Question:
Above, the left icon is not affected by my 'p' tag but the right one is.
'''
p {
font-family: Montserrat;
height: 100%;
width: 60%;
background: #e6e6e6;
color: #505050;
font-size: 1.3em;
display: flex;
justify-content: space-around;
align-items: center;
flex-direction: column;
i:nth-child(1) {
position: absolute;
font-size: 0.5em;
margin-top: 2em;
margin-right: 1em;
}
i:nth-child(2) {
position: absolute;
font-size: 0.5em;
margin-bottom: 1em;
margin-left: 1em;
}
}
'''
'''
<link rel="stylesheet" href="https://maxcdn.bootstrapcdn.com/font-awesome/4.7.0/css/font-awesome.min.css" />
<p>
<span>%%%</span>
<span>%%%</span>
<span>%%%</span>
<span>
<i class="fa fa-quote-left fa-1x" aria-hidden="true "></i>
Fondateur du studio
<i class="fa fa-quote-right" aria-hidden="true"></i>
</span>
</p>
'''
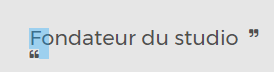
Answer: '''
p {
font-family: Montserrat;
background: #e6e6e6;
color: #505050;
font-size: 1.3em;
padding-left: 1em;
position: relative;
}
i:nth-child(1) {
position: absolute;
font-size: 0.5em;
top: 0px;
left: 1em;
}
i:nth-child(2) {
position: absolute;
font-size: 0.5em;
margin-bottom: 1em;
right: 1em;
}
'''
'''
<link href="https://maxcdn.bootstrapcdn.com/font-awesome/4.7.0/css/font-awesome.min.css" rel="stylesheet" integrity="sha384-wvfXpqpZZVQGK6TAh5PVlGOfQNHSoD2xbE+QkPxCAFlNEevoEH3Sl0sibVcOQVnN" crossorigin="anonymous">
<p>
<span>
<i class="fa fa-quote-left" aria-hidden="true"></i>
Lorem ipsum dolor sit amet consectetur adipisicing elit. Dolorum mollitia blanditiis voluptatum consequuntur in harum! Porro, sequi! Molestiae iure nam maiores eveniet veniam ipsum fuga voluptatibus cum eligendi, odio sint.
<i class="fa fa-quote-right" aria-hidden="true"></i>
</span>
</p>
'''